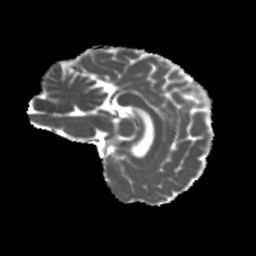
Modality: MD
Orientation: sagittal
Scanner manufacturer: siemens
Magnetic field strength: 3 T
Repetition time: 4 s
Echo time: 0.0594 s